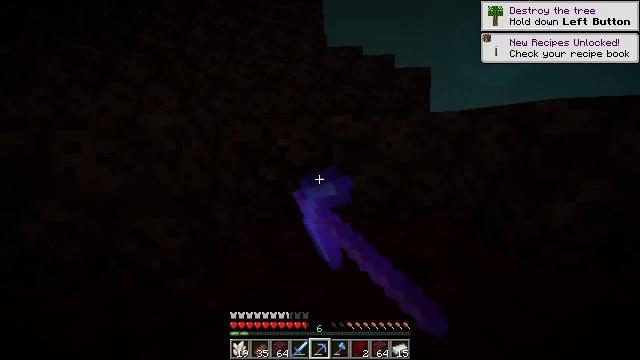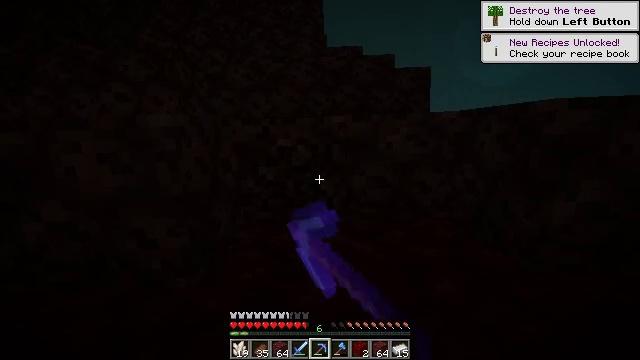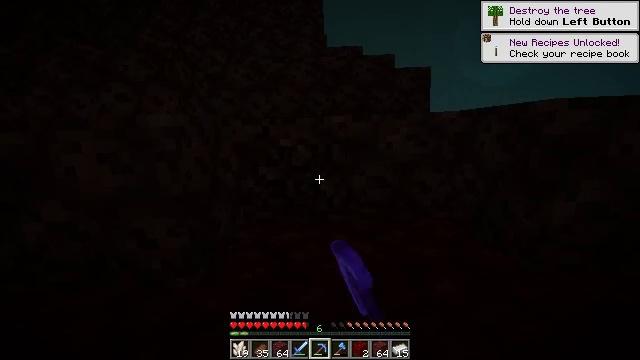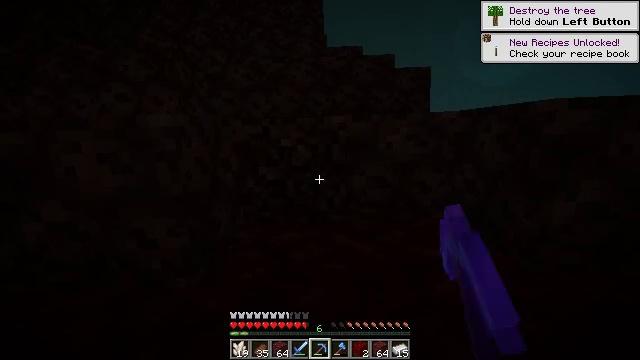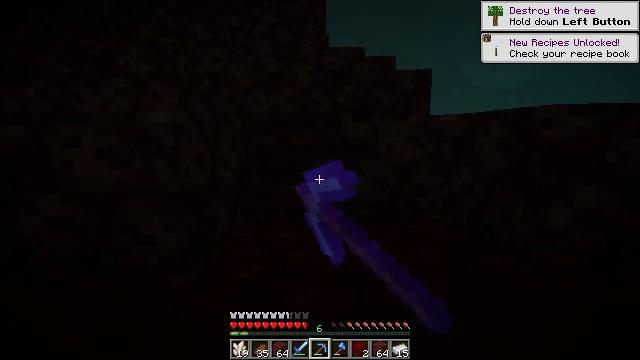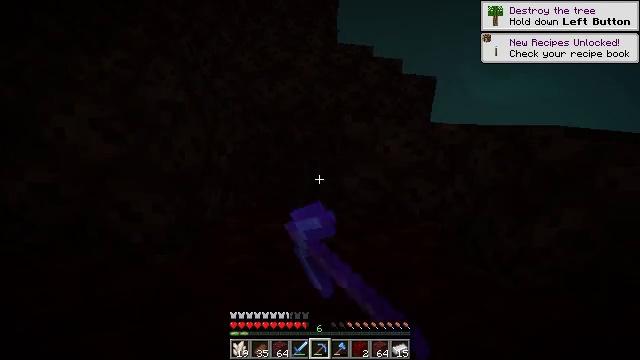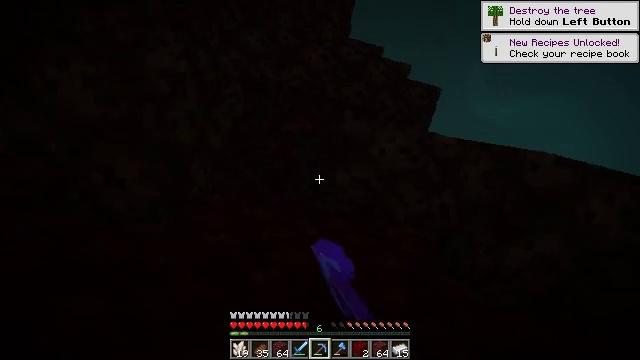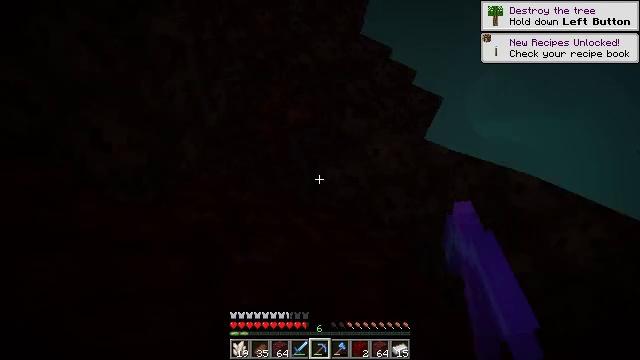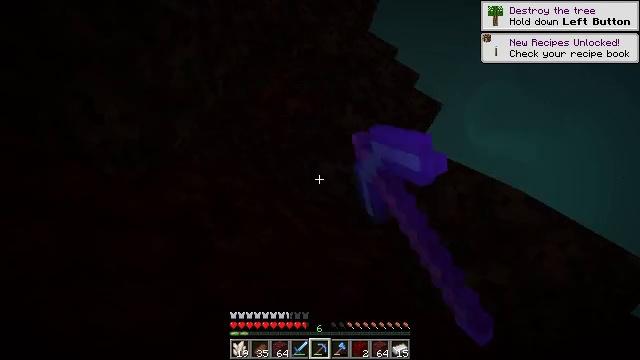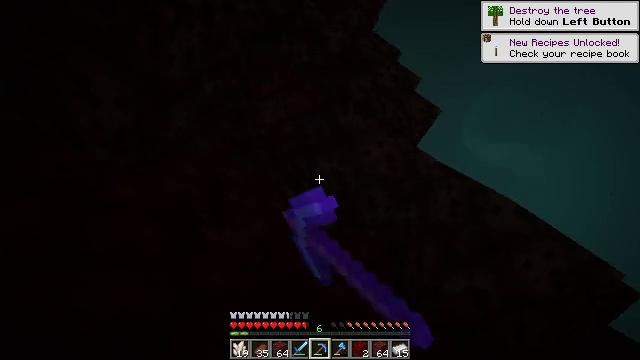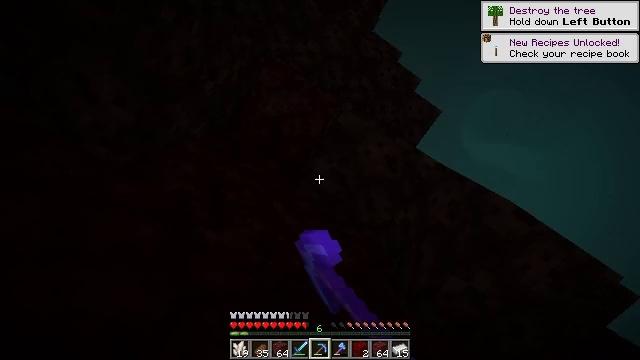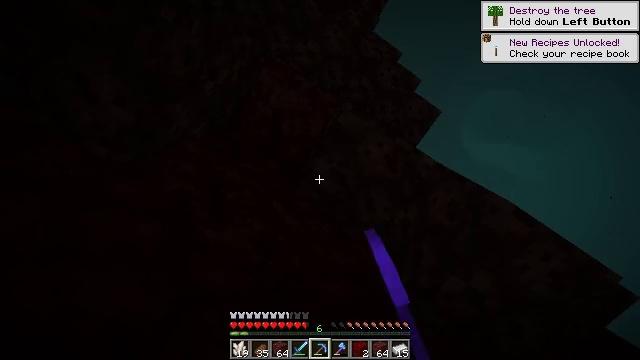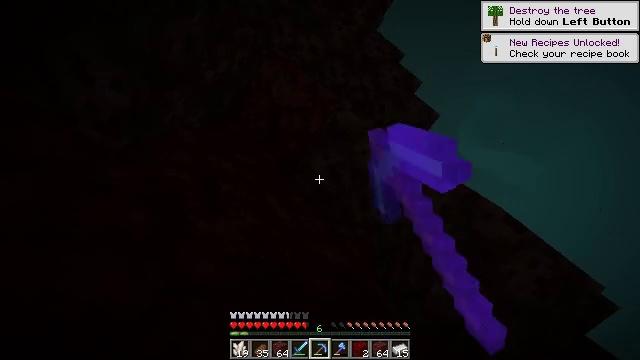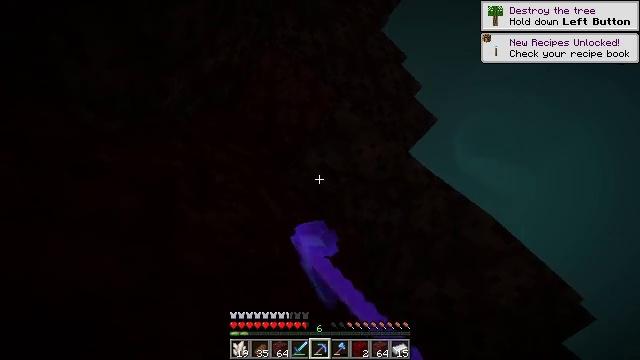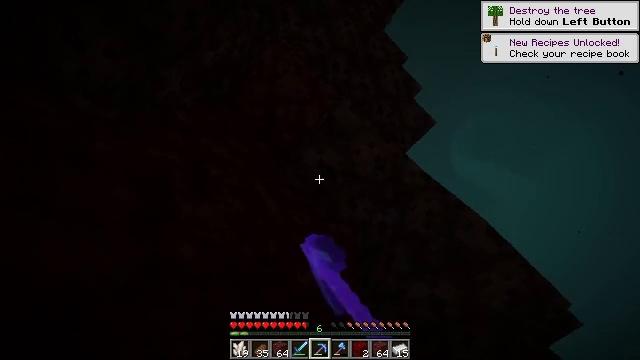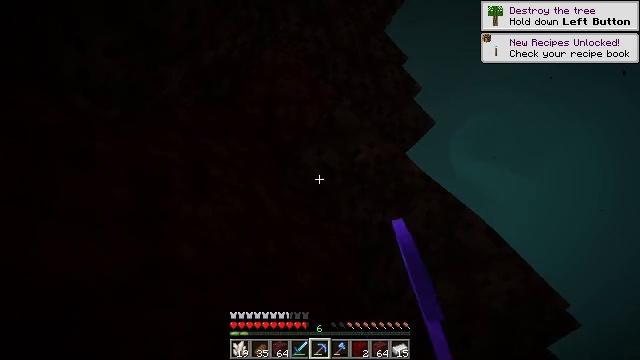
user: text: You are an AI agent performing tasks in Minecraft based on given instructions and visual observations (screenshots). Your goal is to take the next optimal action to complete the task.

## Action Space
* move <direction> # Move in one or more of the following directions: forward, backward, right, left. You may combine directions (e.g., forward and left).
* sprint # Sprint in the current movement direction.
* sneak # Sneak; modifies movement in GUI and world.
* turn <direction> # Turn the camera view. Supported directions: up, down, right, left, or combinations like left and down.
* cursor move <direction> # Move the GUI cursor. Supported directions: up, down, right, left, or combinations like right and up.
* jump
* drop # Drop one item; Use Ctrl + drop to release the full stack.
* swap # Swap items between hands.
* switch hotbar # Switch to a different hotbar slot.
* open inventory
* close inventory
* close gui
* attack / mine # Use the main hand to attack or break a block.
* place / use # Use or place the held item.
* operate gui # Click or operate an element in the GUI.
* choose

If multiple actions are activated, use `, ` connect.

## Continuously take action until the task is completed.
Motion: motion action
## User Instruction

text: Gather soul sand from the Nether.
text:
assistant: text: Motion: attack / mine
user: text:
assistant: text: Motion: attack / mine
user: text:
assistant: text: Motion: attack / mine
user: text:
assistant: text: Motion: turn right, attack / mine
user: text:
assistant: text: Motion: turn right and down, attack / mine
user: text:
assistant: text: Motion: turn right and down, attack / mine
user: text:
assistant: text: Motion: turn right and down, attack / mine
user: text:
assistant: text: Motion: turn right and down, attack / mine
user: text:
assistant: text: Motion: turn right, attack / mine
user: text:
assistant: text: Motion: attack / mine
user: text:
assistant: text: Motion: attack / mine
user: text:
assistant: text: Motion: turn right, attack / mine
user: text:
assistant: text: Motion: turn right, attack / mine
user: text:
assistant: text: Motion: turn right, attack / mine
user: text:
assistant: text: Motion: attack / mine
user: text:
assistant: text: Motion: attack / mine
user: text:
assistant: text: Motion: attack / mine
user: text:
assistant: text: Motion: turn right, attack / mine
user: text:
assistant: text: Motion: turn right, attack / mine
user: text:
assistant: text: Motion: attack / mine
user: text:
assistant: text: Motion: attack / mine
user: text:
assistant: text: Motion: attack / mine
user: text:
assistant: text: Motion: turn right, attack / mine
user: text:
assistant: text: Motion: attack / mine
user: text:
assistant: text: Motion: turn right, attack / mine
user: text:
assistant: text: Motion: attack / mine
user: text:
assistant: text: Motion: attack / mine
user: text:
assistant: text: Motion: attack / mine
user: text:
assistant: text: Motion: attack / mine
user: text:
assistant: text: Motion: attack / mine